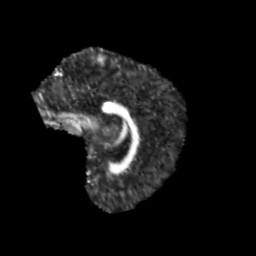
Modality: FA
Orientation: sagittal
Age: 11
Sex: male
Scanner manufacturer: siemens
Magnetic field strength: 3 T
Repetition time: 3.8 s
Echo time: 0.07 s